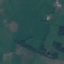
Label: Pasture